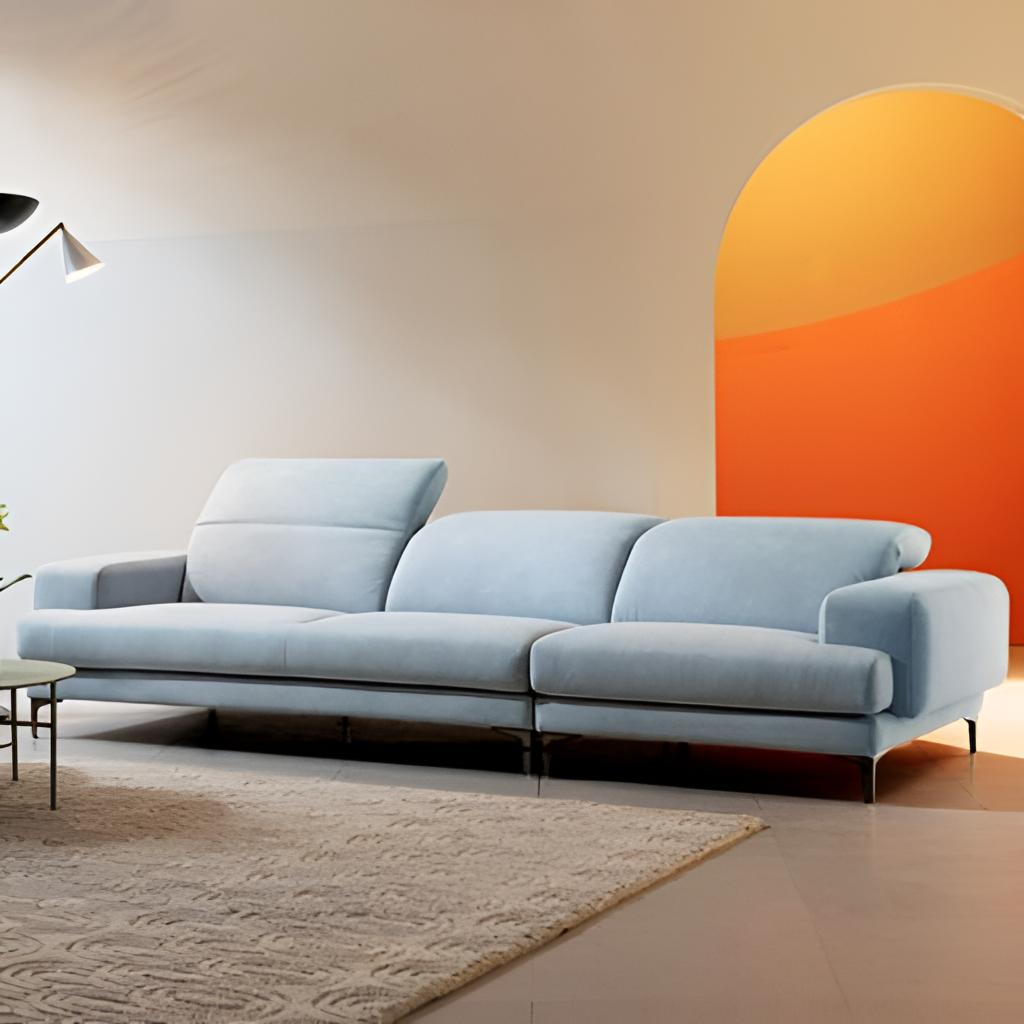
fabric sofa, living room, tile flooring, with large square pattern, beige and orange paint wallpaper, with vertical two tone pattern, modern